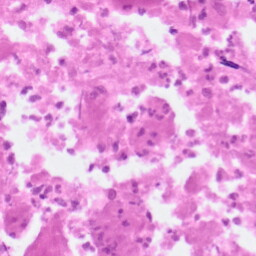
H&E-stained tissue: Pancreatic